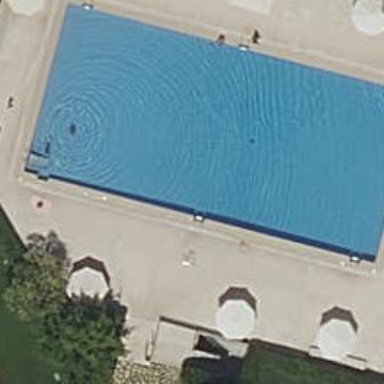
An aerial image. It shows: Swimming pool located in leisure land.